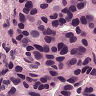
Metastatic tissue present: yes